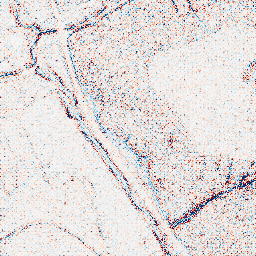
Category: edge_preserving
Decomposition family: anisotropic_diffusion
Decomposition parameters: iterations: 10
kappa: 10
gamma: 0.05
Upsampling method: regularized
Upsampling parameters: scale: 2
lambda_reg: 0.1
Upsampling scale: 2